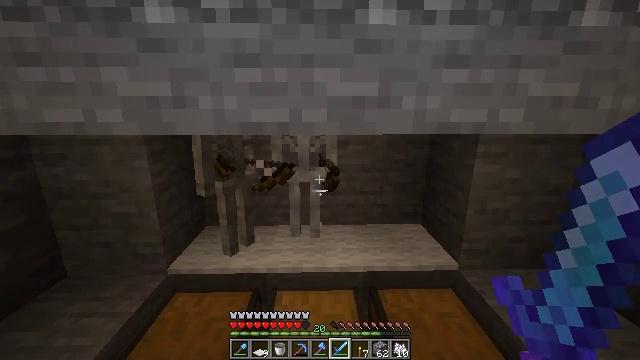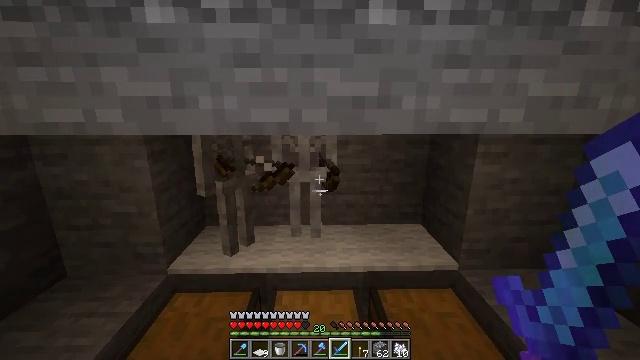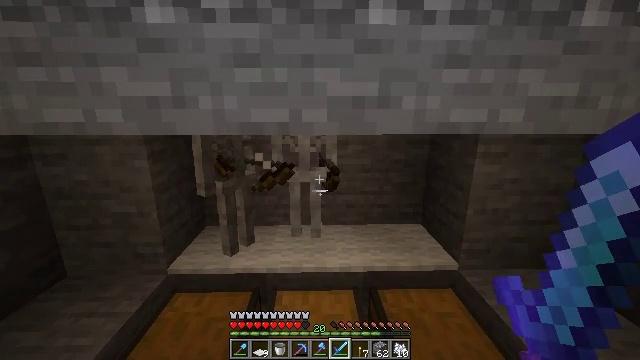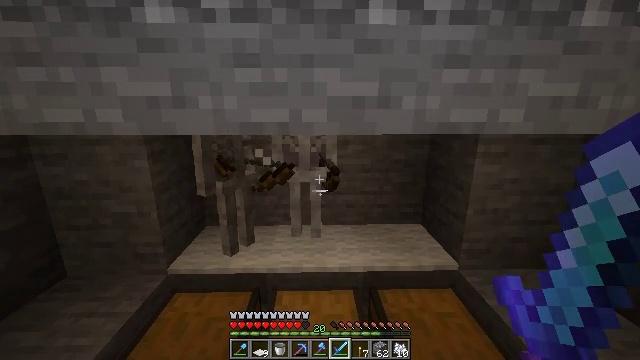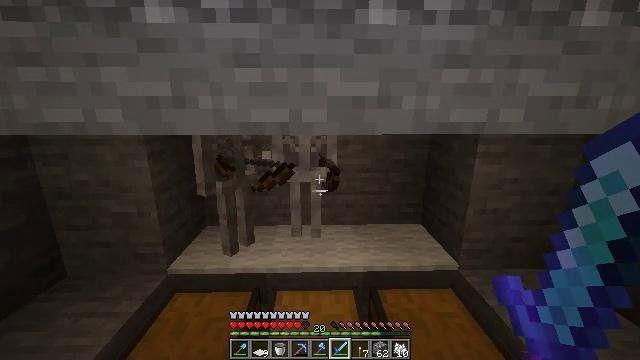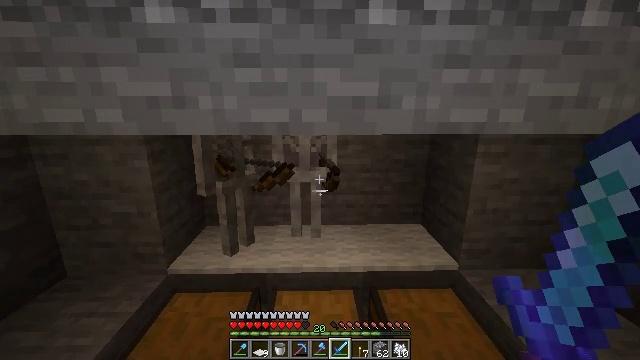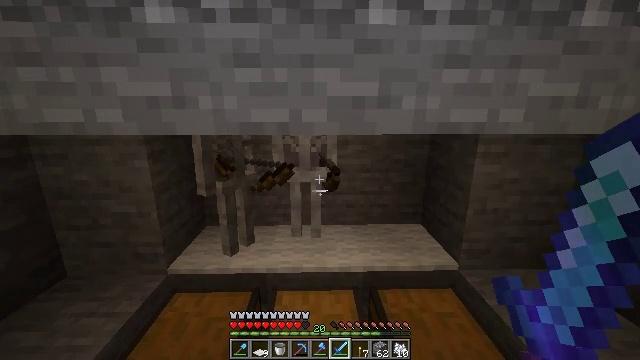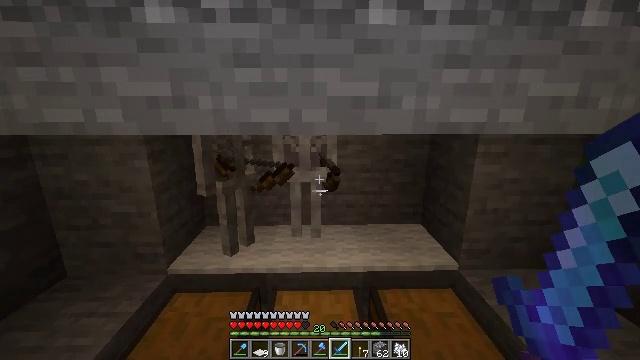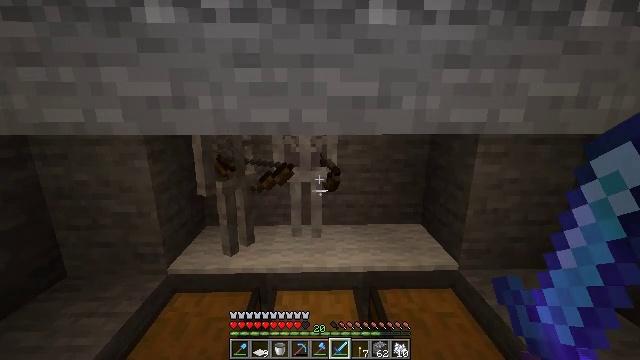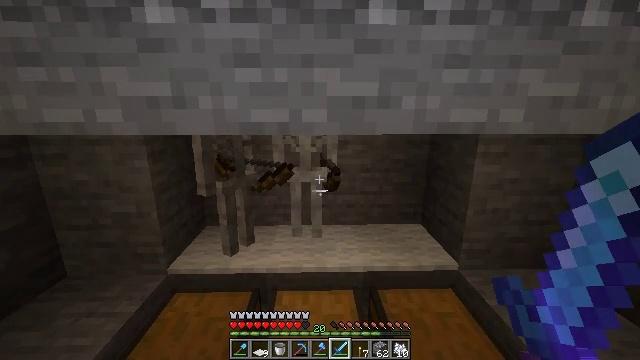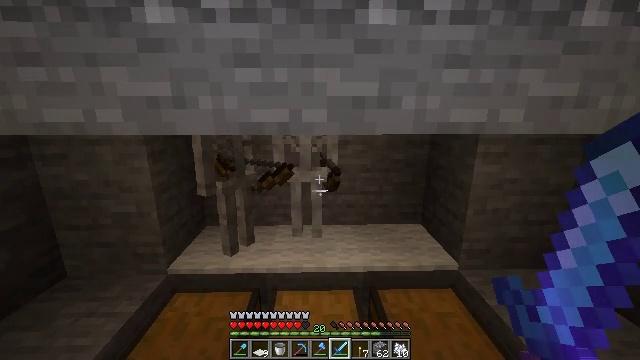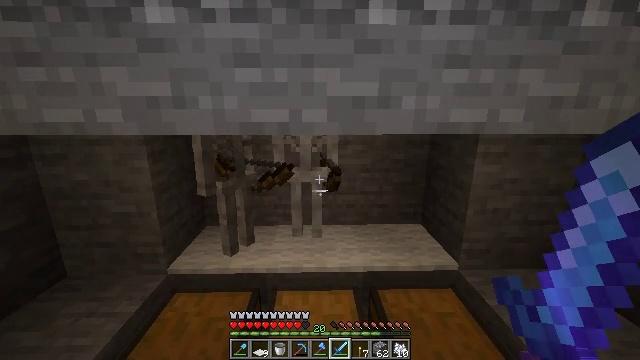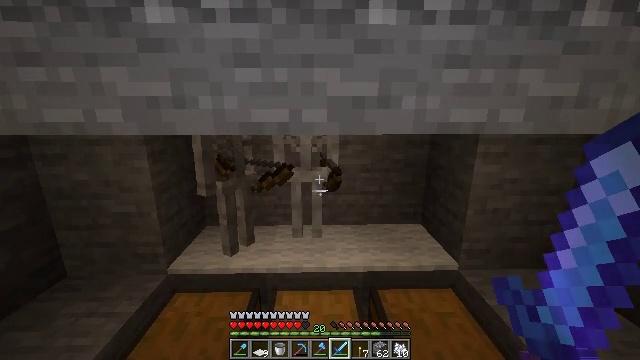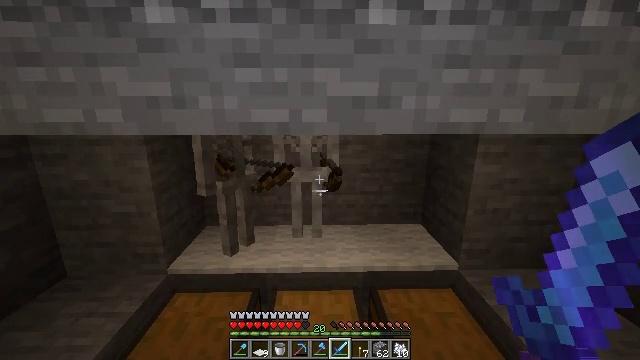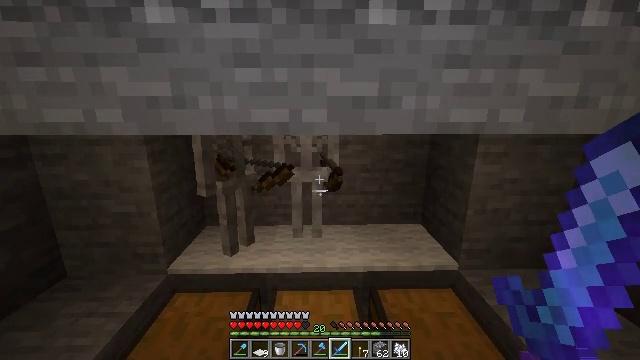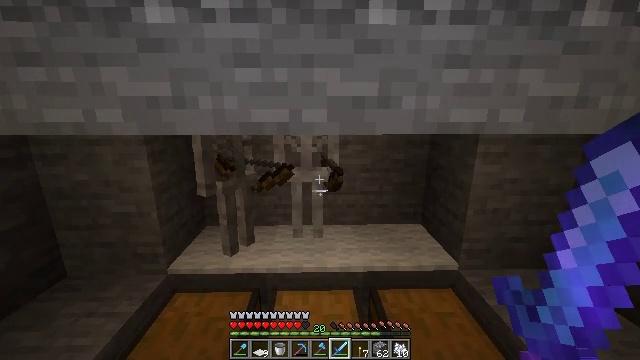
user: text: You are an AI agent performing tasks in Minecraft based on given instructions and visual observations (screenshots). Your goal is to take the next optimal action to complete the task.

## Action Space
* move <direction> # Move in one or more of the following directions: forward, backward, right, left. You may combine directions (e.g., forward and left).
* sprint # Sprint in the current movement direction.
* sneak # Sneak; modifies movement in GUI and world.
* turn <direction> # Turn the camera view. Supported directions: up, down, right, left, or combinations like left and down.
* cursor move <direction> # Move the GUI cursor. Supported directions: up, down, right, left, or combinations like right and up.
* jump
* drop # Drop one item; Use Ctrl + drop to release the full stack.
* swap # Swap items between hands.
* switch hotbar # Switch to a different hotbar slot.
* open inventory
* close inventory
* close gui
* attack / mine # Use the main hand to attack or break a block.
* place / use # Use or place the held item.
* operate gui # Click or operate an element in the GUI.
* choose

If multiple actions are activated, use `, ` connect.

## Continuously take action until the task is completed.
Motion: motion action
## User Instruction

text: Hunt the skeleton.
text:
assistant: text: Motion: no_op
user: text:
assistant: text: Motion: no_op
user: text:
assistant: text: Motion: no_op
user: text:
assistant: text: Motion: no_op
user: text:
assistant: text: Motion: no_op
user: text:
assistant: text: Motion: no_op
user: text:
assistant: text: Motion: no_op
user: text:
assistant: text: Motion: no_op
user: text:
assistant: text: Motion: no_op
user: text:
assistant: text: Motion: no_op
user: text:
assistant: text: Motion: no_op
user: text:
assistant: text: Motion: no_op
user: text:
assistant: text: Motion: no_op
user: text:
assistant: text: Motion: no_op
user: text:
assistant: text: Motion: no_op
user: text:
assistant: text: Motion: no_op
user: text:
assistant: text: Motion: no_op
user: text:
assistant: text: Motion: no_op
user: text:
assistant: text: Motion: no_op
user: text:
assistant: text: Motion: no_op
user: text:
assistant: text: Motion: no_op
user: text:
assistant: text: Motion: no_op
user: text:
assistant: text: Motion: no_op
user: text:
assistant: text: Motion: no_op
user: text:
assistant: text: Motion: no_op
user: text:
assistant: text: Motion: no_op
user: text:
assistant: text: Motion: no_op
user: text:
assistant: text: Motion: no_op
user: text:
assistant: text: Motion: no_op
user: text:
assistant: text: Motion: no_op